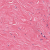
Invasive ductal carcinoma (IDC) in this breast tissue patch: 0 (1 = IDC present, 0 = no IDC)